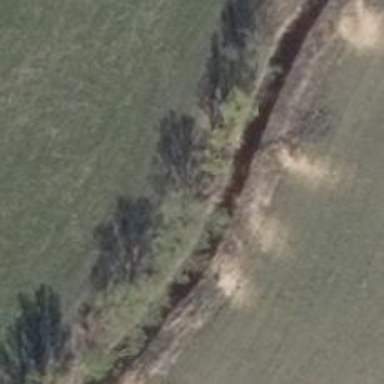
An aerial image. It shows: Row of deciduous broadleaved trees.